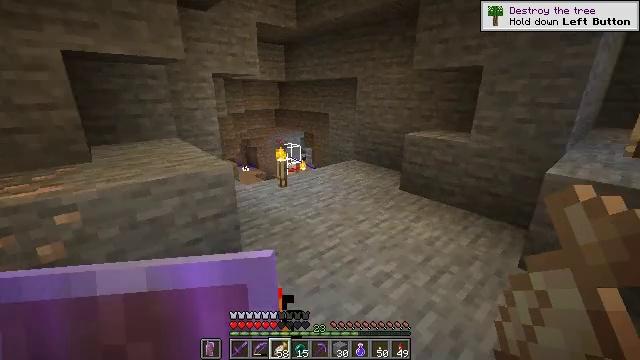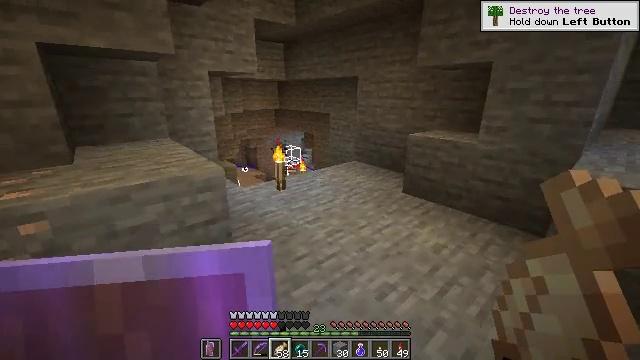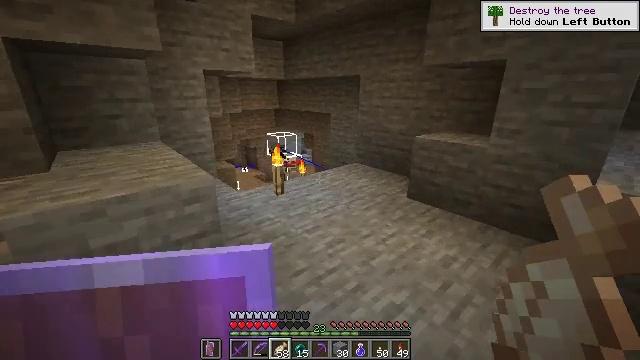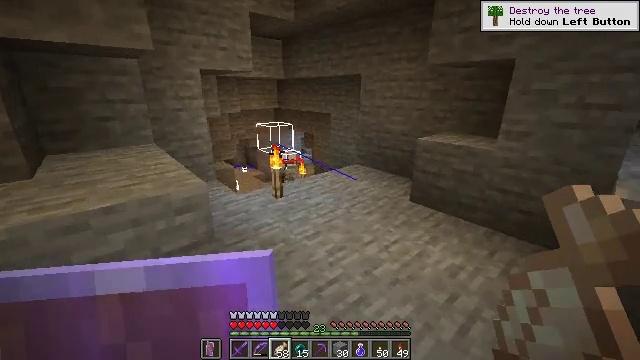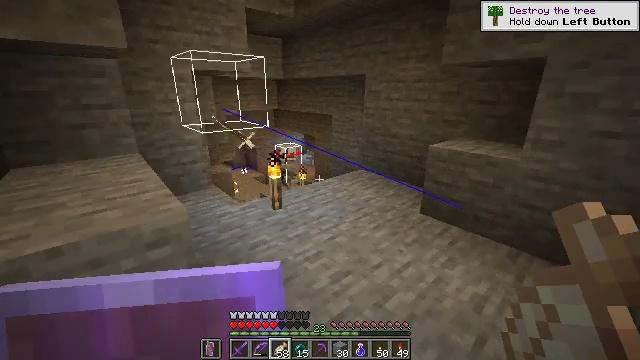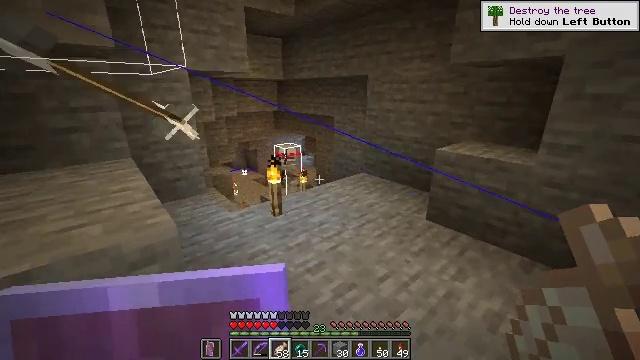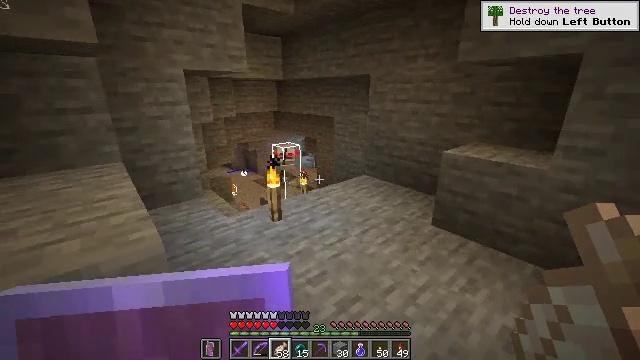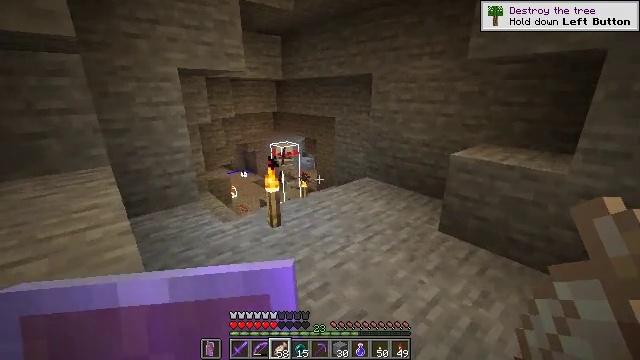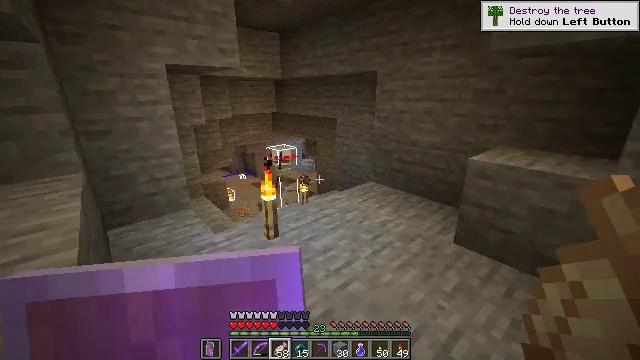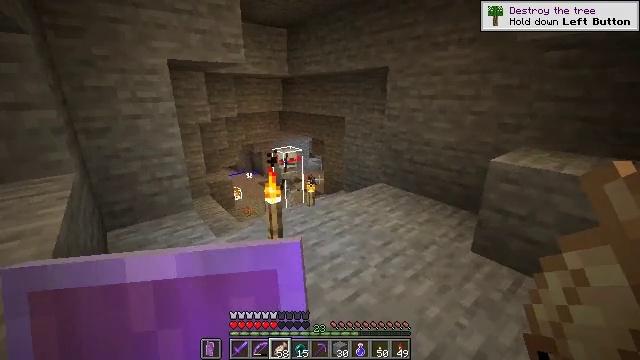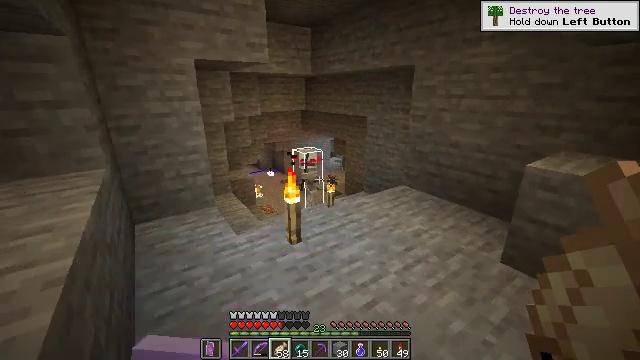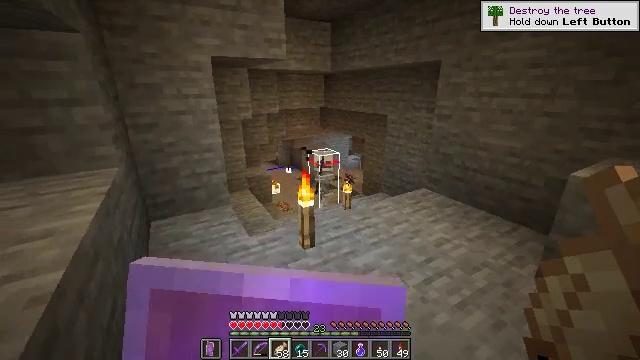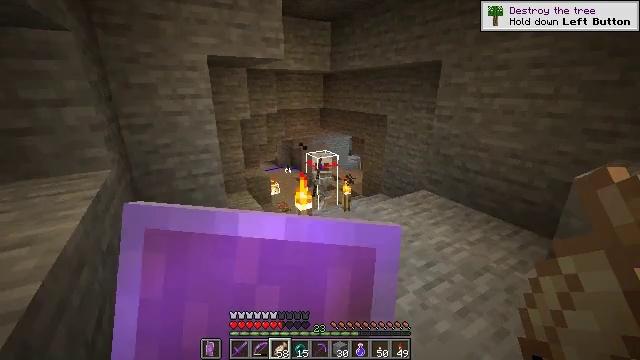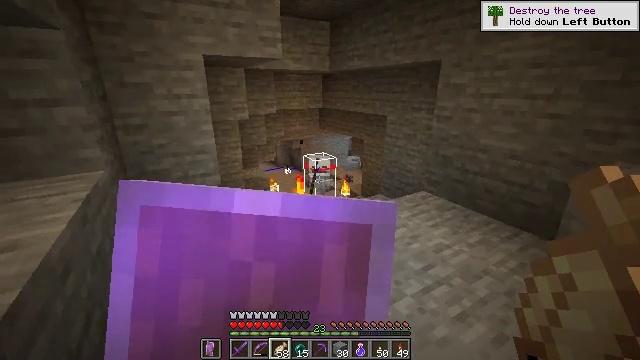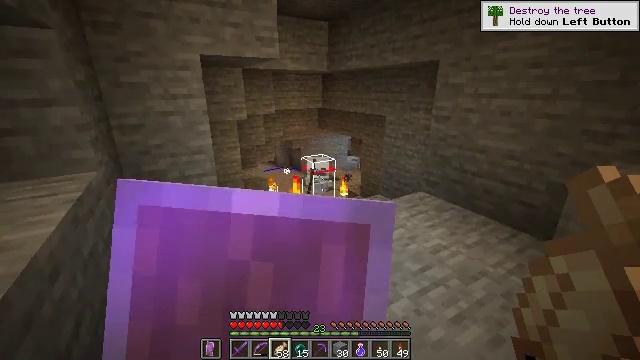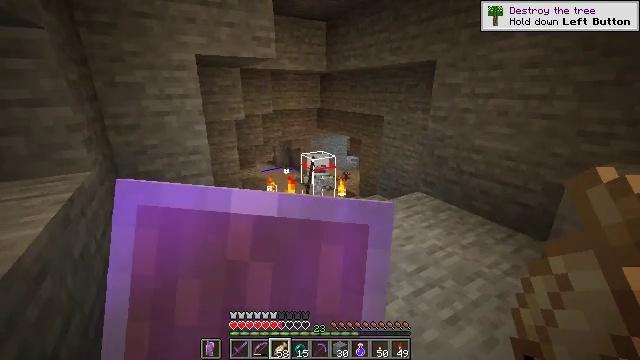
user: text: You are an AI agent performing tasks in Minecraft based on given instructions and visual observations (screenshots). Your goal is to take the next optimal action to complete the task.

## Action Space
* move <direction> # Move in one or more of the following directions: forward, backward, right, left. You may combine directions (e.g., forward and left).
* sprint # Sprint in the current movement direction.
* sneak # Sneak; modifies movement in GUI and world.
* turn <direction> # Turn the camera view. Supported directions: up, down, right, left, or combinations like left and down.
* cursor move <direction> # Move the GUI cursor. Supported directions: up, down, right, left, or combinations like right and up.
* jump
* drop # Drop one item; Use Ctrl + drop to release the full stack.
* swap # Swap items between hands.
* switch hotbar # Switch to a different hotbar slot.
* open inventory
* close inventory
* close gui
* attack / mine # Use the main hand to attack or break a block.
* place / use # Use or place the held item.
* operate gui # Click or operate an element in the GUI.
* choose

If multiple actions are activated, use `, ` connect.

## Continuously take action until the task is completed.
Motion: motion action
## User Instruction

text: Hunt the skeleton.
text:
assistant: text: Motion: move forward
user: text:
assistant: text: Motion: move forward
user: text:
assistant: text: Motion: move forward
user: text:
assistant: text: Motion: move forward
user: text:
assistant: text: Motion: move forward
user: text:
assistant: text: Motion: move forward
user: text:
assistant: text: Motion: move forward
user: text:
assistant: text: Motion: move forward
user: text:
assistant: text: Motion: move forward, turn left
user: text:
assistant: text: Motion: move forward, turn left, use / place
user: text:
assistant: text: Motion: turn left, use / place
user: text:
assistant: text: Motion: use / place
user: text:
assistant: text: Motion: move right, use / place
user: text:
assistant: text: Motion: move right, use / place
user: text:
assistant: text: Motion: move right, use / place
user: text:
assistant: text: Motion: move right, use / place
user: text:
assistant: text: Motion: move back and move right, use / place
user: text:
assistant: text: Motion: move back, use / place
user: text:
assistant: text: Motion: move back, use / place
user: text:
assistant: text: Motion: move back, use / place
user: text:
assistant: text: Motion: move back, use / place
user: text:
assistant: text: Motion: move back, use / place
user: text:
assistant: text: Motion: move back
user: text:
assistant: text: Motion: move back
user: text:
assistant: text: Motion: move back
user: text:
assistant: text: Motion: move back
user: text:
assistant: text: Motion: move back
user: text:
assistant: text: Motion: move back
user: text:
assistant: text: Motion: move back
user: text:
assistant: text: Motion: move back